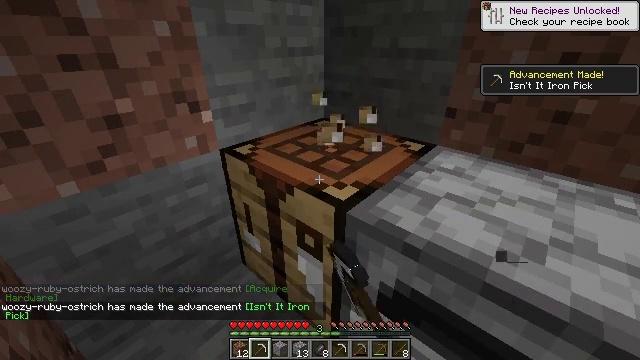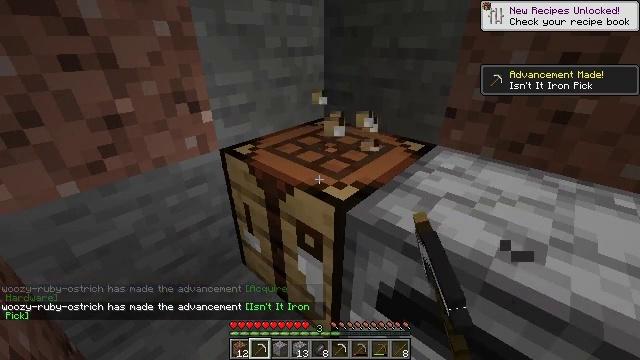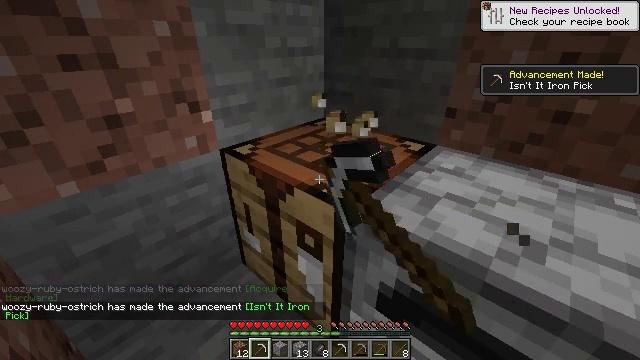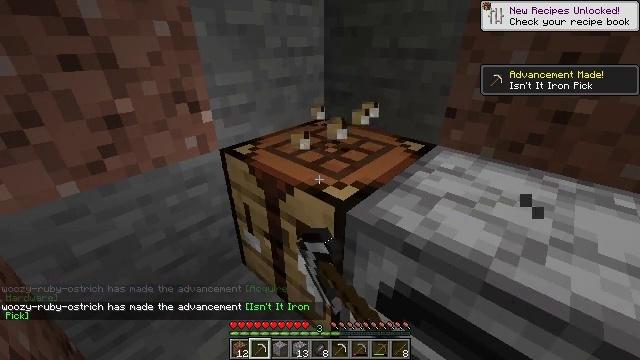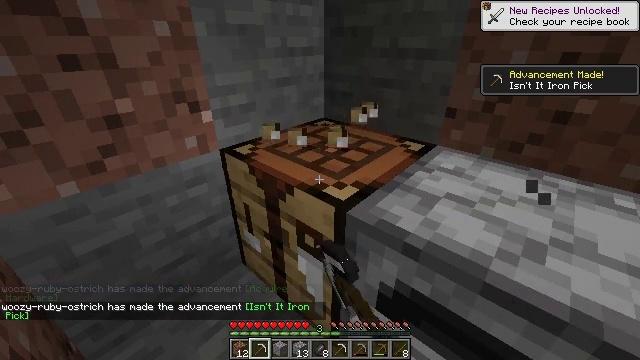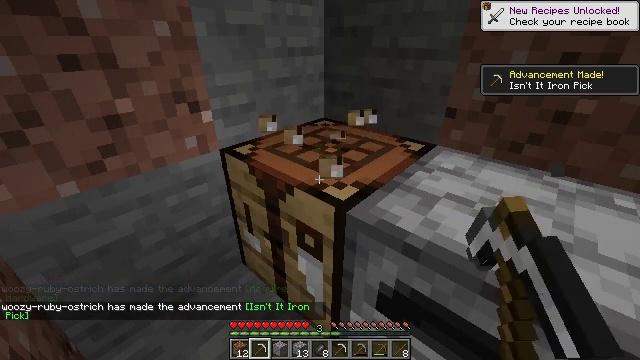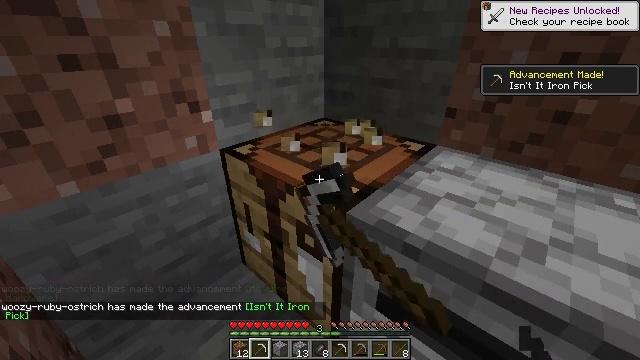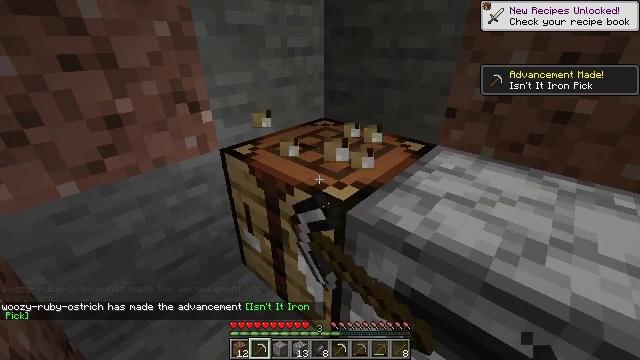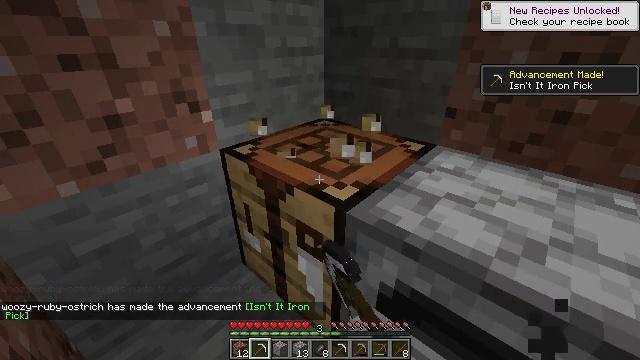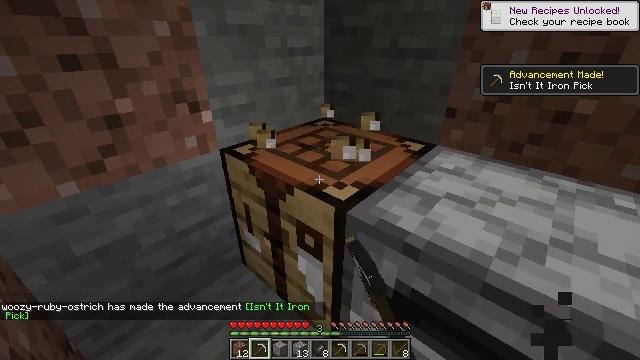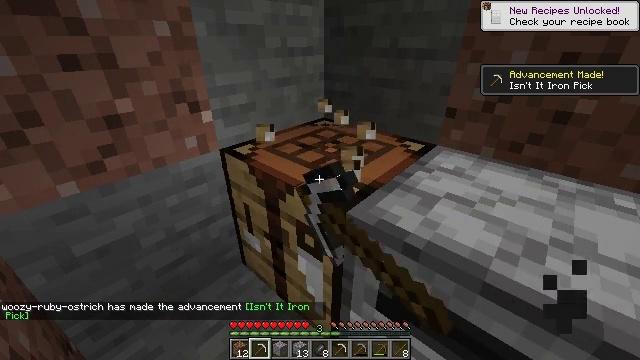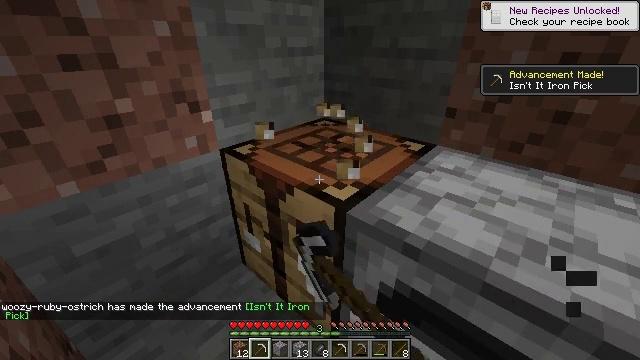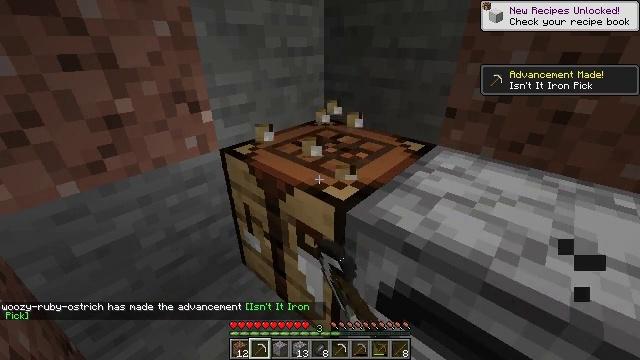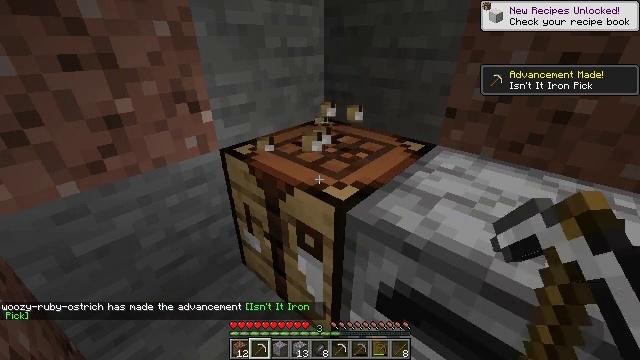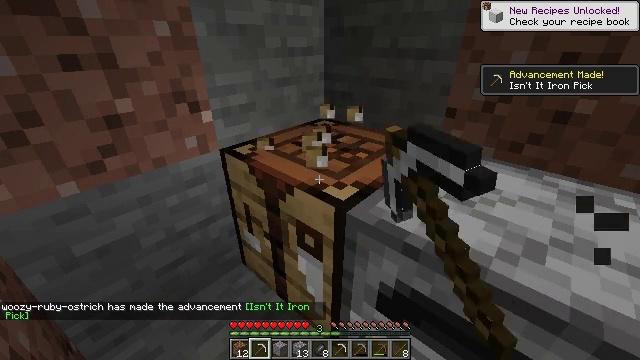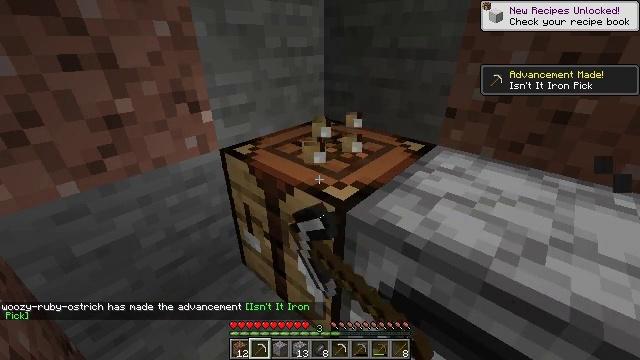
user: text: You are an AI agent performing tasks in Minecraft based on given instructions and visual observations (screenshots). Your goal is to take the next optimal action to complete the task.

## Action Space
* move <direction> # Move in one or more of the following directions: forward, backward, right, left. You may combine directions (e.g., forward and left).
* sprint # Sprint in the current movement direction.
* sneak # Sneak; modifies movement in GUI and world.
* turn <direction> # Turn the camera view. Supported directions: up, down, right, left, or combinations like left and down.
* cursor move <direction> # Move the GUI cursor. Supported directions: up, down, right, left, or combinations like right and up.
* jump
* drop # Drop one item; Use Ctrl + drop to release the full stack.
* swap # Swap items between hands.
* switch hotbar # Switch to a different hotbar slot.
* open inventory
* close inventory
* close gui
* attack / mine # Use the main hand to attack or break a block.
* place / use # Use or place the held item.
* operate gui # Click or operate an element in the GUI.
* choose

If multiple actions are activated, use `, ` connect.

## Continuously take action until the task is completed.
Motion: motion action
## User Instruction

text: Put back the crafting table.
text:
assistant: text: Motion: attack / mine
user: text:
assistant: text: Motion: attack / mine
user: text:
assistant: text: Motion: attack / mine
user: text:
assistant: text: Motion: attack / mine
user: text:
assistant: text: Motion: attack / mine
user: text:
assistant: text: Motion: attack / mine
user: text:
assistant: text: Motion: attack / mine
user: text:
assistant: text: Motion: attack / mine
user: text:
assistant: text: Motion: attack / mine
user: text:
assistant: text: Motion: attack / mine
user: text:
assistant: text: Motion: attack / mine
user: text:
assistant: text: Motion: attack / mine
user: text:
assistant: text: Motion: attack / mine
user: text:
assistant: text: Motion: attack / mine
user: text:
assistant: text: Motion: attack / mine
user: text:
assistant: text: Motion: attack / mine
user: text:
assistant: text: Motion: attack / mine
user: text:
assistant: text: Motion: attack / mine
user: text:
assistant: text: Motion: attack / mine
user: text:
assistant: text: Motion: attack / mine
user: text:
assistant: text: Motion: attack / mine
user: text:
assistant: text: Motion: attack / mine
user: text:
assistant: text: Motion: attack / mine
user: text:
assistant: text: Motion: attack / mine
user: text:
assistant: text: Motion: attack / mine
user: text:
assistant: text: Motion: attack / mine
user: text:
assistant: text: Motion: attack / mine
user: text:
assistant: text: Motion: attack / mine
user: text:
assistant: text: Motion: attack / mine
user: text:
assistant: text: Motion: attack / mine